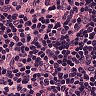
Metastatic tissue present: no